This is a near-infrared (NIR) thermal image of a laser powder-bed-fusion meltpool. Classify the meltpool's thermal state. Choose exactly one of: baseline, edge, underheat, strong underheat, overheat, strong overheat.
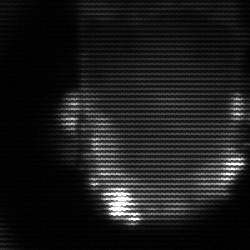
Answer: baseline